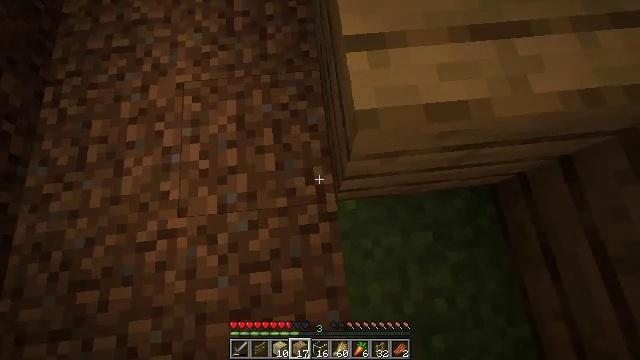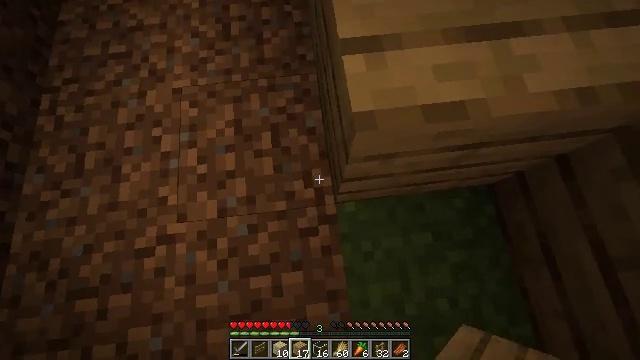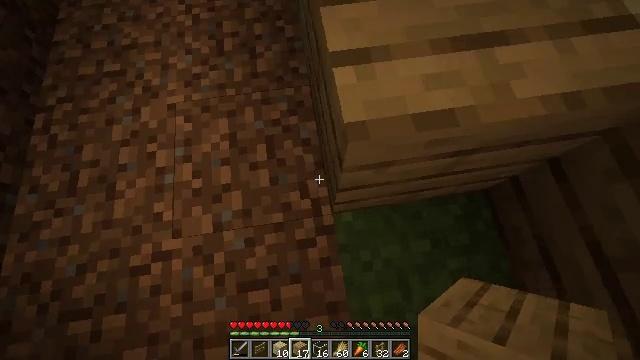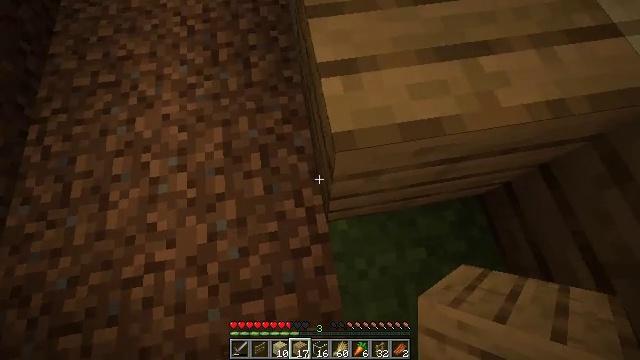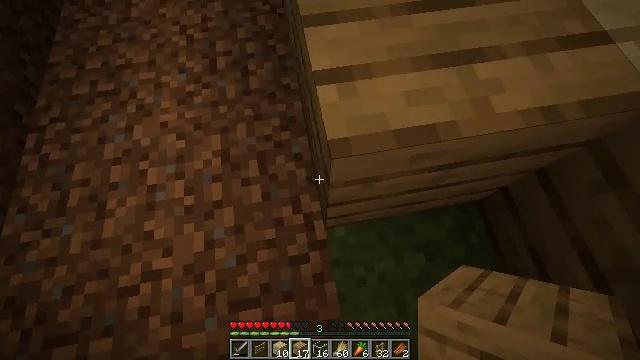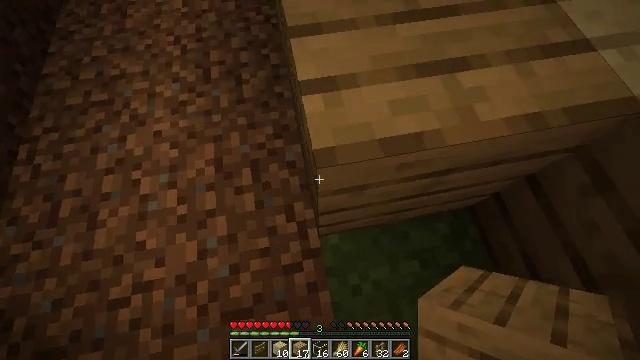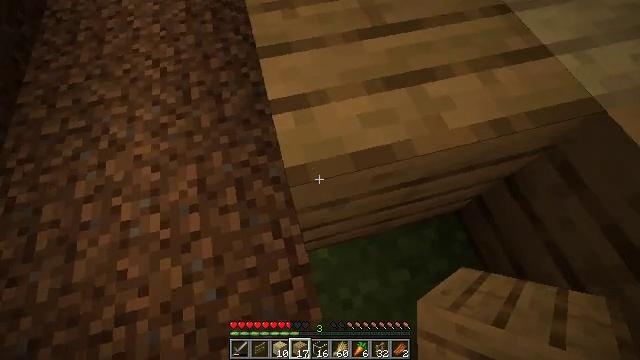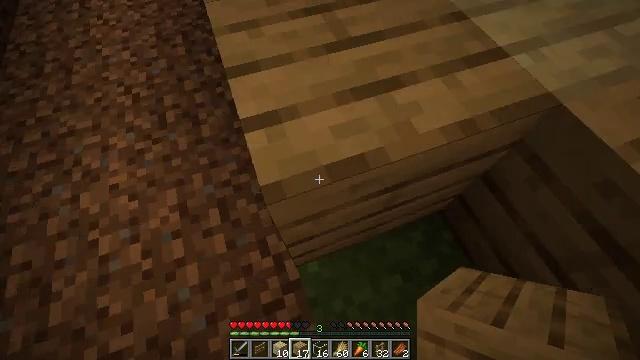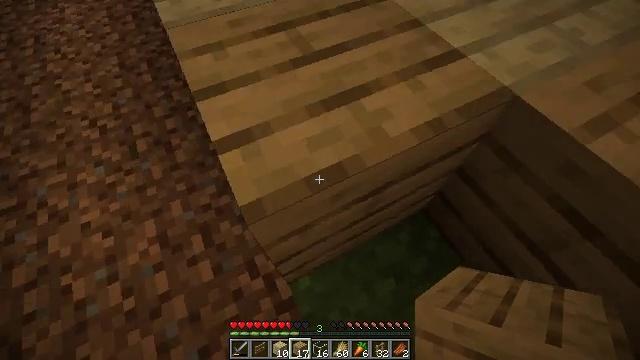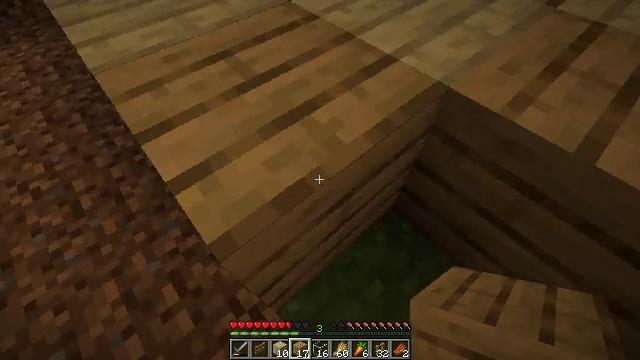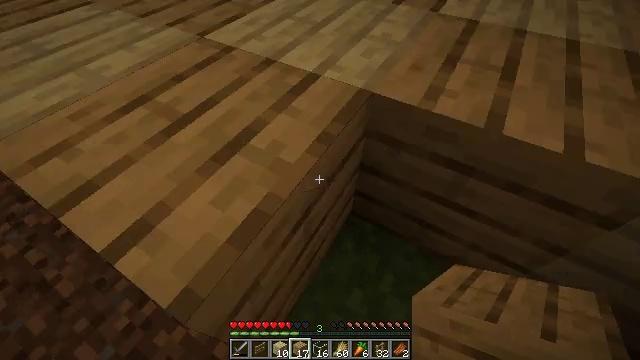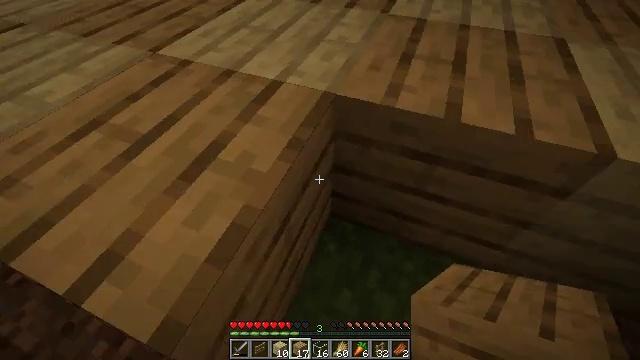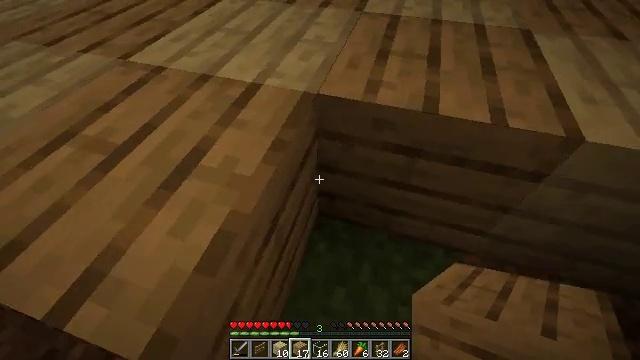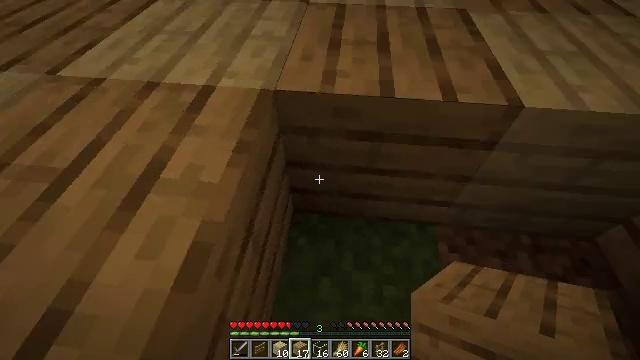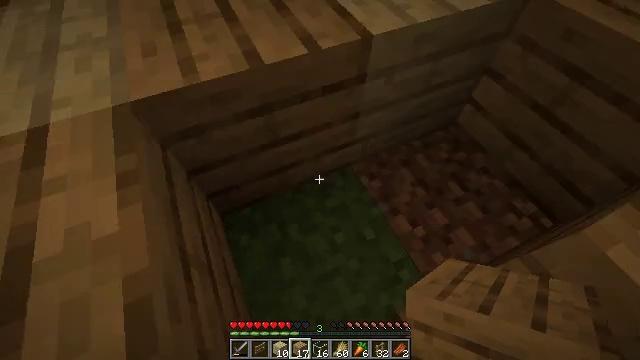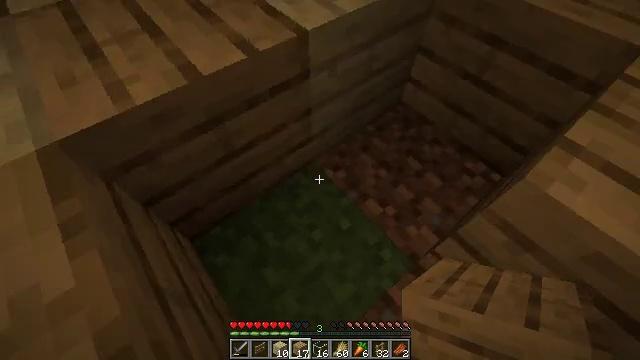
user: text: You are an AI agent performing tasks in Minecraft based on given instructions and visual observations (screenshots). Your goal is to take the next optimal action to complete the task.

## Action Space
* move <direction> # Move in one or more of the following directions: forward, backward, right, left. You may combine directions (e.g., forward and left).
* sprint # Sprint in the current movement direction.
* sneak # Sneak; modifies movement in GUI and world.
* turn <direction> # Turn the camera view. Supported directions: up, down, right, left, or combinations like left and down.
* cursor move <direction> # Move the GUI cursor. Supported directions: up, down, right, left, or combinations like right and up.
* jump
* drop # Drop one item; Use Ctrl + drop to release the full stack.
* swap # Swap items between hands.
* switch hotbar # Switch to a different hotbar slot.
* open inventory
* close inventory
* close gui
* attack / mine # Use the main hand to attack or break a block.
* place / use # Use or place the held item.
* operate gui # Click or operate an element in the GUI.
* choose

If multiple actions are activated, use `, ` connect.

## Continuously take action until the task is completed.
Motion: motion action
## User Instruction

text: Gather some oak planks.
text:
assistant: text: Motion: turn right
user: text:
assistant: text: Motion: move forward, turn right and up
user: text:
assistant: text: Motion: move forward, turn up
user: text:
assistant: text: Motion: move forward, turn up
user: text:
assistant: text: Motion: move forward, turn up
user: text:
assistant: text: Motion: move forward, turn right and up
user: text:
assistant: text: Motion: turn right and up
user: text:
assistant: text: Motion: turn right and up
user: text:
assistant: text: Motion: turn right and up
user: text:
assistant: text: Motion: turn right and up
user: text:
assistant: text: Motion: turn right and up
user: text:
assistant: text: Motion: turn right
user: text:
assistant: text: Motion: turn right and down
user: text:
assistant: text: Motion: turn right and down
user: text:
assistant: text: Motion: turn right
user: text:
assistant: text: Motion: turn right and up
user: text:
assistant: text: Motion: turn right and up
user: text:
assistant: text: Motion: turn right and up
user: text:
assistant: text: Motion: turn right and up
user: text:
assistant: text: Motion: turn right and up
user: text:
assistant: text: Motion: no_op
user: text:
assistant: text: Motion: turn right
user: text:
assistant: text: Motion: turn right and up
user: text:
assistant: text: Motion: turn right
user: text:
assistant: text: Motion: turn right
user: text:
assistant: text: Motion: no_op
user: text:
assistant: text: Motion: no_op
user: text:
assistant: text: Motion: turn right
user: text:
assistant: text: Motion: no_op
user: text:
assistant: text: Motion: turn right